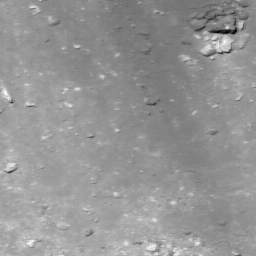
Host type: background_regolith
Lunar coordinates: latitude nan, longitude nan